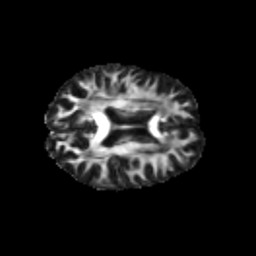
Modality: FA
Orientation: axial
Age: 26
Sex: female
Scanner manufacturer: siemens
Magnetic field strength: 3 T
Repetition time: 1.8 s
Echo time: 0.07 s